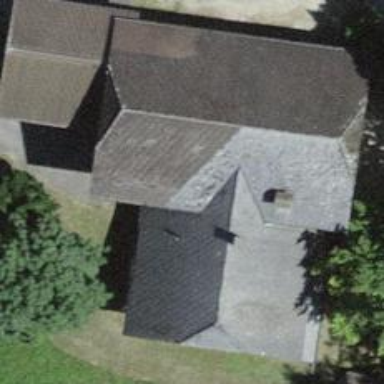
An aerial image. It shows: Farm building.